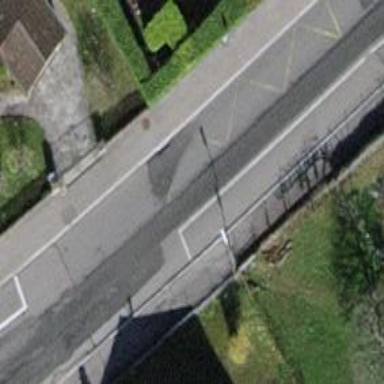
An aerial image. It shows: Public transport stop position.